【题型】解答题　【知识点】解析几何　【难度】medium
已知双曲线 $C:x^2-\frac{y^2}{3}=1$，点 $F_1$、$F_2$ 分别为双曲线的左、右焦点，$A(x_1,y_1)$、$B(x_2,y_2)$ 为双曲线上的点。

(1) 求右焦点 \(F_2\) 到双曲线的渐近线的距离；

(2) 若 \(\overrightarrow{AF_2}=3\overrightarrow{F_2B}\)，求直线 \(AB\) 的方程；

(3) 若 \(AF_1\parallel BF_2\)，其中 \(A\)、\(B\) 两点均在 \(x\) 轴上方，且分别位于双曲线的左、右两支，求四边形 \(AF_1F_2B\) 的面积的取值范围。
【解答】
\textbf{【答案】}
(1) \(\sqrt{3}\)

(2) \(x=\pm\frac{\sqrt{15}}{15}y+2\)

(3) \([12,+\infty)\)

\vspace{0.3cm}

\textbf{【分析】}
(1) 由题意，求出点 \(F_2\) 的坐标和渐近线方程，根据点到直线的距离公式计算即可求解；

(2) 易知直线 \(AB\) 不与 \(x\) 轴重合，设其方程为 \(x=my+2\)，联立双曲线方程，利用韦达定理表示 \(y_1+y_2,y_1y_2\)，结合 \(y_1=-3y_2\) 计算求得 \(m=\pm\frac{\sqrt{15}}{15}\) 即可；

(3) 如图，由 (2)，利用弦长公式求出 \(|BQ|\)，利用平行线之间的距离公式求出平行线 \(AP\) 与 \(BQ\) 之间的距离，进而表示 \(S_{AF_1F_2B}=\frac{1}{2}S_{APQB}=\frac{12\sqrt{1+m^2}}{1-3m^2}\)，结合换元法计算即可求解。

\vspace{0.3cm}

\textbf{【详解】}
(1) 由题，右焦点 \(F_2(2,0)\)，渐近线方程为 \(\sqrt{3}x\pm y=0\)，
因此焦点 \(F_2\) 到渐近线的距离为 \(d=\frac{|2\sqrt{3}|}{\sqrt{3+1}}=\frac{2\sqrt{3}}{2}=\sqrt{3}\)。

---

(2) 显然，直线 \(AB\) 不与 \(x\) 轴重合，设直线 \(AB\) 方程为 \(x=my+2\)，
由 \(\overrightarrow{AF_2}=3\overrightarrow{F_2B}\)，得 \(y_1=-3y_2\)，

由
\[
\begin{cases}
x=my+2 \\
x^2-\frac{y^2}{3}=1
\end{cases}
\]
得 \((3m^2-1)y^2+12my+9=0\)，
其中，\(\Delta=36m^2+36>0\) 恒成立，

\[
y_1+y_2=\frac{-12m}{3m^2-1},\quad y_1\cdot y_2=\frac{9}{3m^2-1},
\]

代入 \(y_1=-3y_2\)，消元得 \(y_2=\frac{6m}{3m^2-1}\)，\(y_2^2=\frac{-3}{3m^2-1}\)，
即 \(\frac{-3}{3m^2-1}=\left(\frac{6m}{3m^2-1}\right)^2\)，解得 \(m=\pm\frac{\sqrt{15}}{15}\)，

所以，直线 \(AB\) 的方程为 \(x=\pm\frac{\sqrt{15}}{15}y+2\)。

---

(3) 延长 \(AF_1\) 交双曲线于点 \(P\)，延长 \(BF_2\) 交双曲线于点 \(Q\)。则由对称性得，
四边形 \(APQB\) 为平行四边形，且面积为四边形 \(AF_1F_2B\) 面积的 2 倍。

由题，设 \(Q(x_3,y_3)\)，直线 \(AP\) 程为 \(x=my-2\)，直线 \(BQ\) 方程 \(x=my+2\)，

由第 (2) 问，易得
\[
|BQ|=\sqrt{1+m^2}|y_2-y_3|=\sqrt{1+m^2}\frac{\sqrt{36m^2+36}}{|3m^2-1|}=\frac{6(m^2+1)}{|3m^2-1|},
\]
因为 \(y_2y_3<0\)，得 \(3m^2-1<0\)，因而 \(|BQ|=\frac{6(m^2+1)}{1-3m^2}\)，

平行线 \(AP\) 与 \(BQ\) 之间的距离为 \(h=\frac{4}{\sqrt{1+m^2}}\)，

因此，
\[
S_{AF_1F_2B}=\frac{1}{2}S_{APQB}=\frac{1}{2}|BQ|\cdot h=\frac{12\sqrt{1+m^2}}{1-3m^2}.
\]

令 \(\sqrt{1+m^2}=t\)，则 \(t\in\left[1,\frac{2}{3}\sqrt{3}\right)\)，
得
\[
S_{AF_1F_2B}=\frac{12t}{4-3t^2}=\frac{12}{\frac{4}{t}-3t}
\]
在 \(t\in\left[1,\frac{2}{3}\sqrt{3}\right)\) 上是严格增函数，

故 \(S_{AF_1F_2B}\ge 12\)（等号当且仅当 \(t=1\) 时成立），

所以，四边形 \(AF_1F_2B\) 面积的取值范围为 \([12,+\infty)\)。

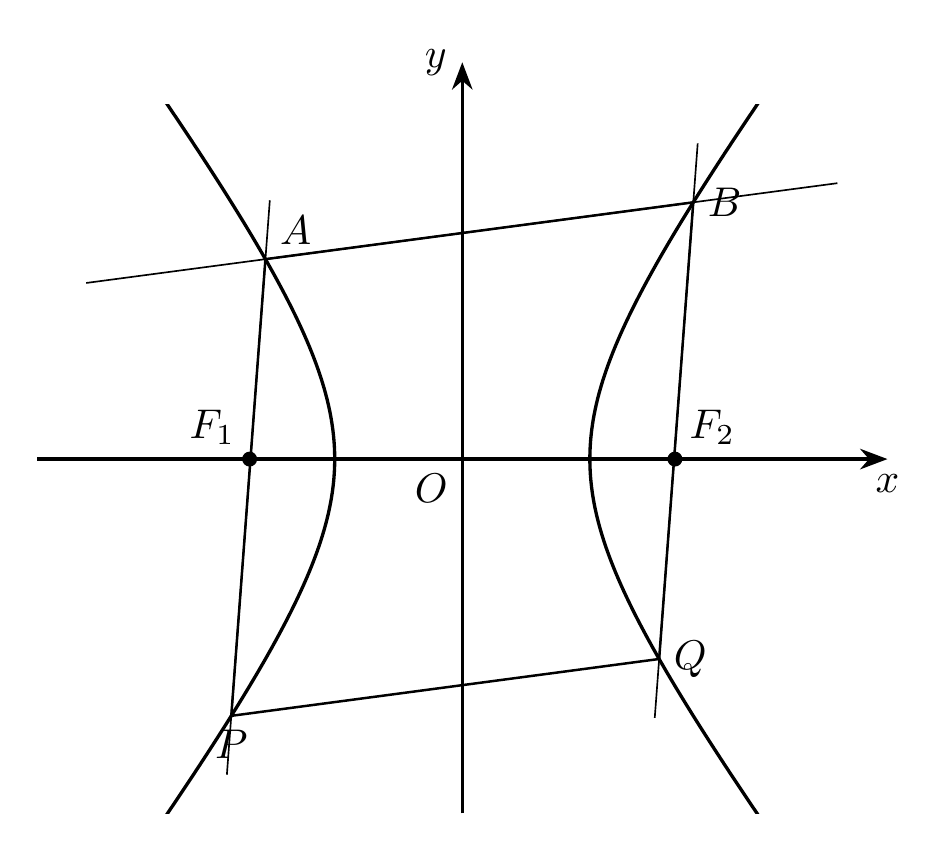